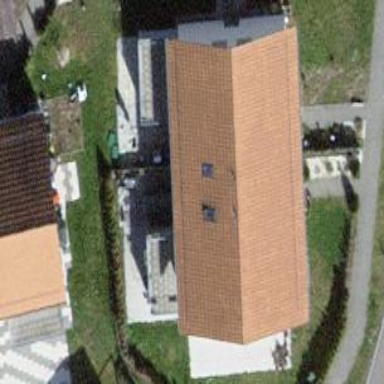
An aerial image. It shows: Semidetached house with gabled roof.